Field crop: maize
Growth stage: 2
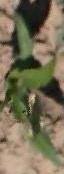
Species: maize